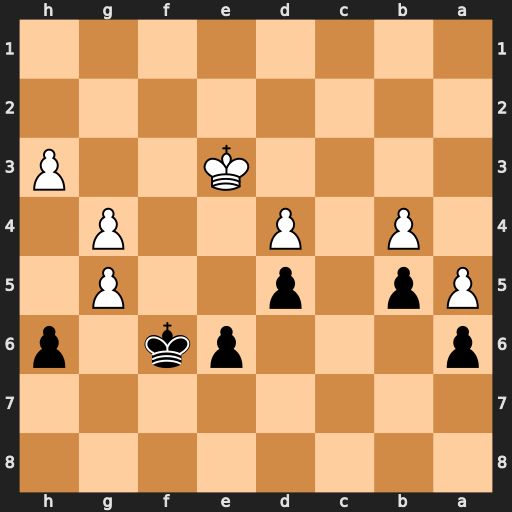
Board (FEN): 8/8/p3pk1p/Pp1p2P1/1P1P2P1/4K2P/8/8
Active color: b
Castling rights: -
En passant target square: -
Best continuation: hxg5 h4 gxh4